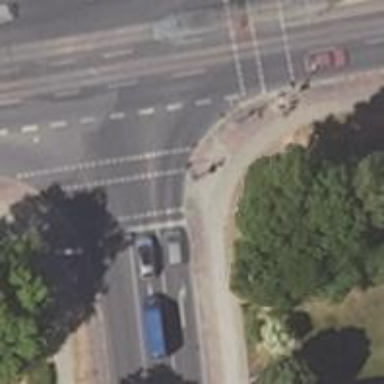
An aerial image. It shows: Road with traffic signals at the crossing.